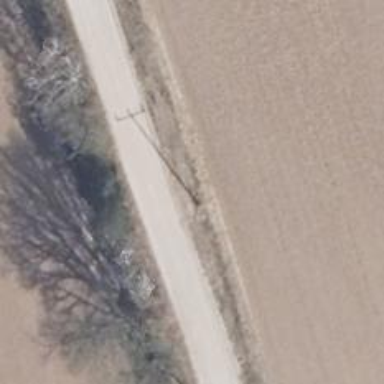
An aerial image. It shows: Power pole.